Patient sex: F
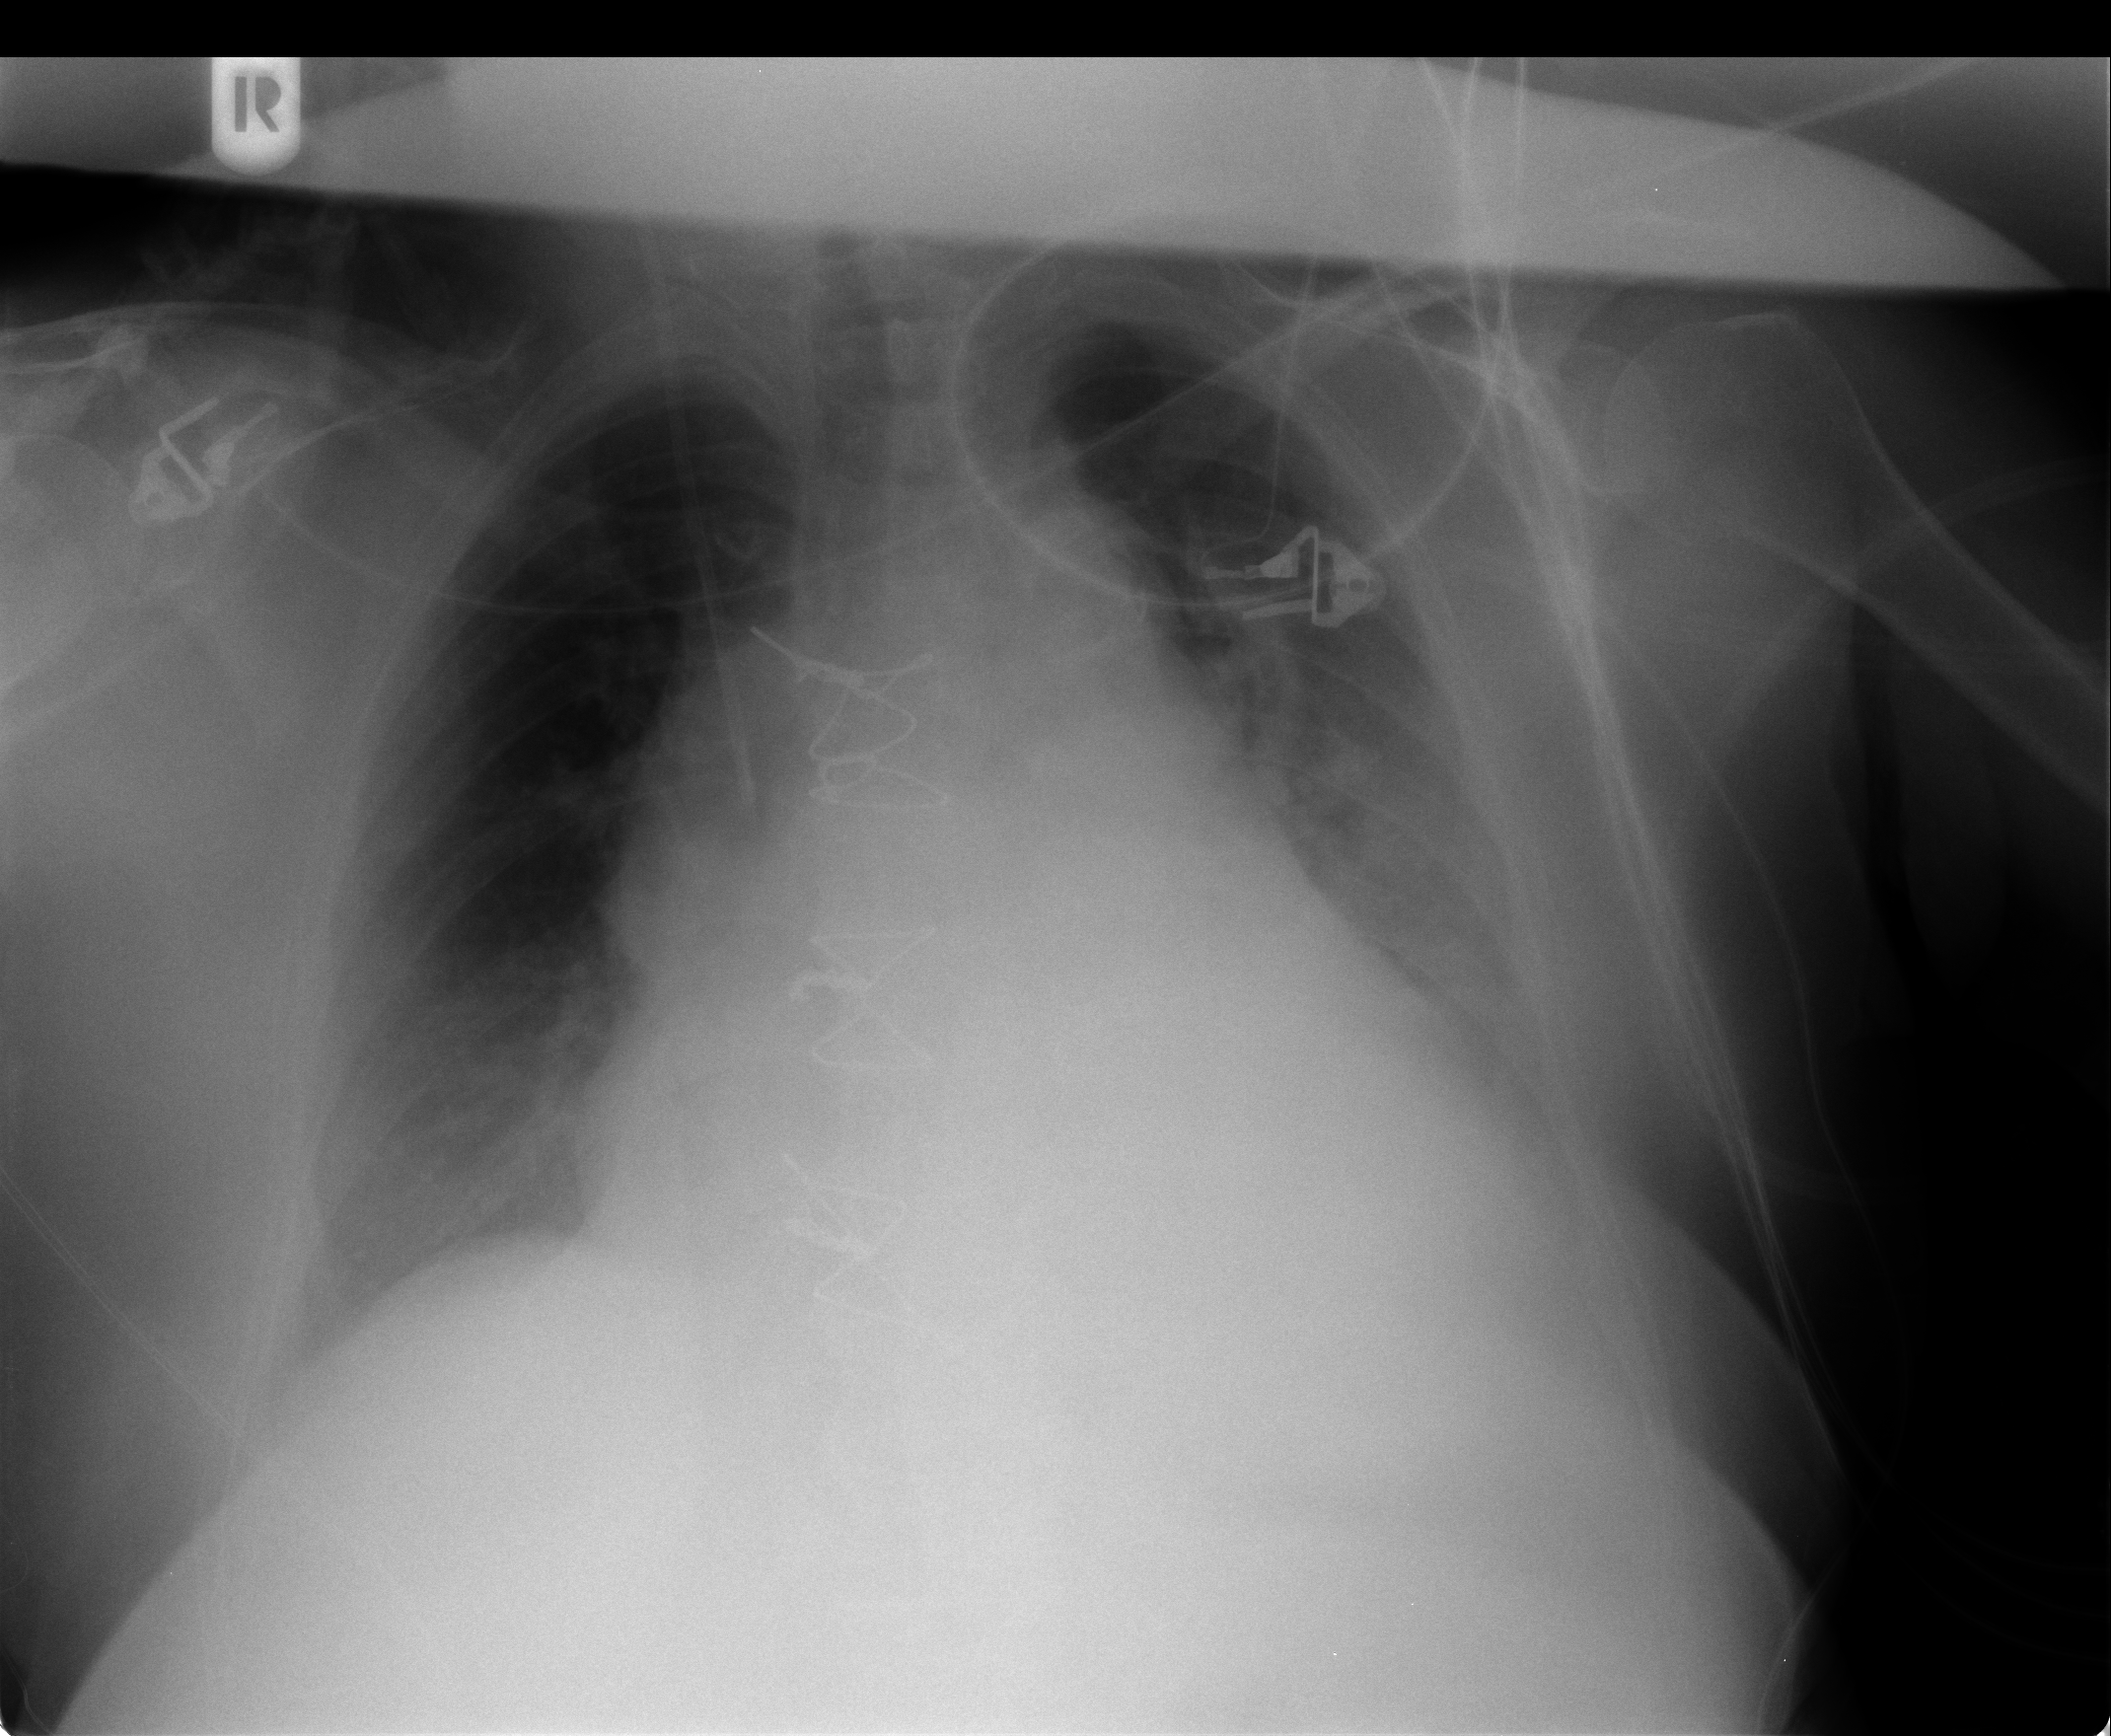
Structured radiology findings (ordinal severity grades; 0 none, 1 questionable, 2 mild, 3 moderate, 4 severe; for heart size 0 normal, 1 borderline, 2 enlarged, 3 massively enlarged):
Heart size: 3
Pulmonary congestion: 2
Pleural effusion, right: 1
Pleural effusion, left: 1
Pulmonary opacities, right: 0
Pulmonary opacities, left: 0
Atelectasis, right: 2
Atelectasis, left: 2